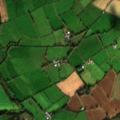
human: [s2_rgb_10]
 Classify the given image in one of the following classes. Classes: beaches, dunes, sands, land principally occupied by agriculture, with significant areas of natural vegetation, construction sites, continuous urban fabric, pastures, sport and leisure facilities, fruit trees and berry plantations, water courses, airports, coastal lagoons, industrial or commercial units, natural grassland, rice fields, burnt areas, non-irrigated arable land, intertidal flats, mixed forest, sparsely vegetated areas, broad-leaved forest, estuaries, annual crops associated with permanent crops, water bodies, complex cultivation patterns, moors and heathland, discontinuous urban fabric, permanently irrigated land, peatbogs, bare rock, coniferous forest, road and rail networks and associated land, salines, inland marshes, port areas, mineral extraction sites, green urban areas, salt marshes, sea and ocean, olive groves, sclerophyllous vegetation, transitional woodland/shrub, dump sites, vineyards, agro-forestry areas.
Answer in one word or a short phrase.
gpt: non-irrigated arable land, pastures